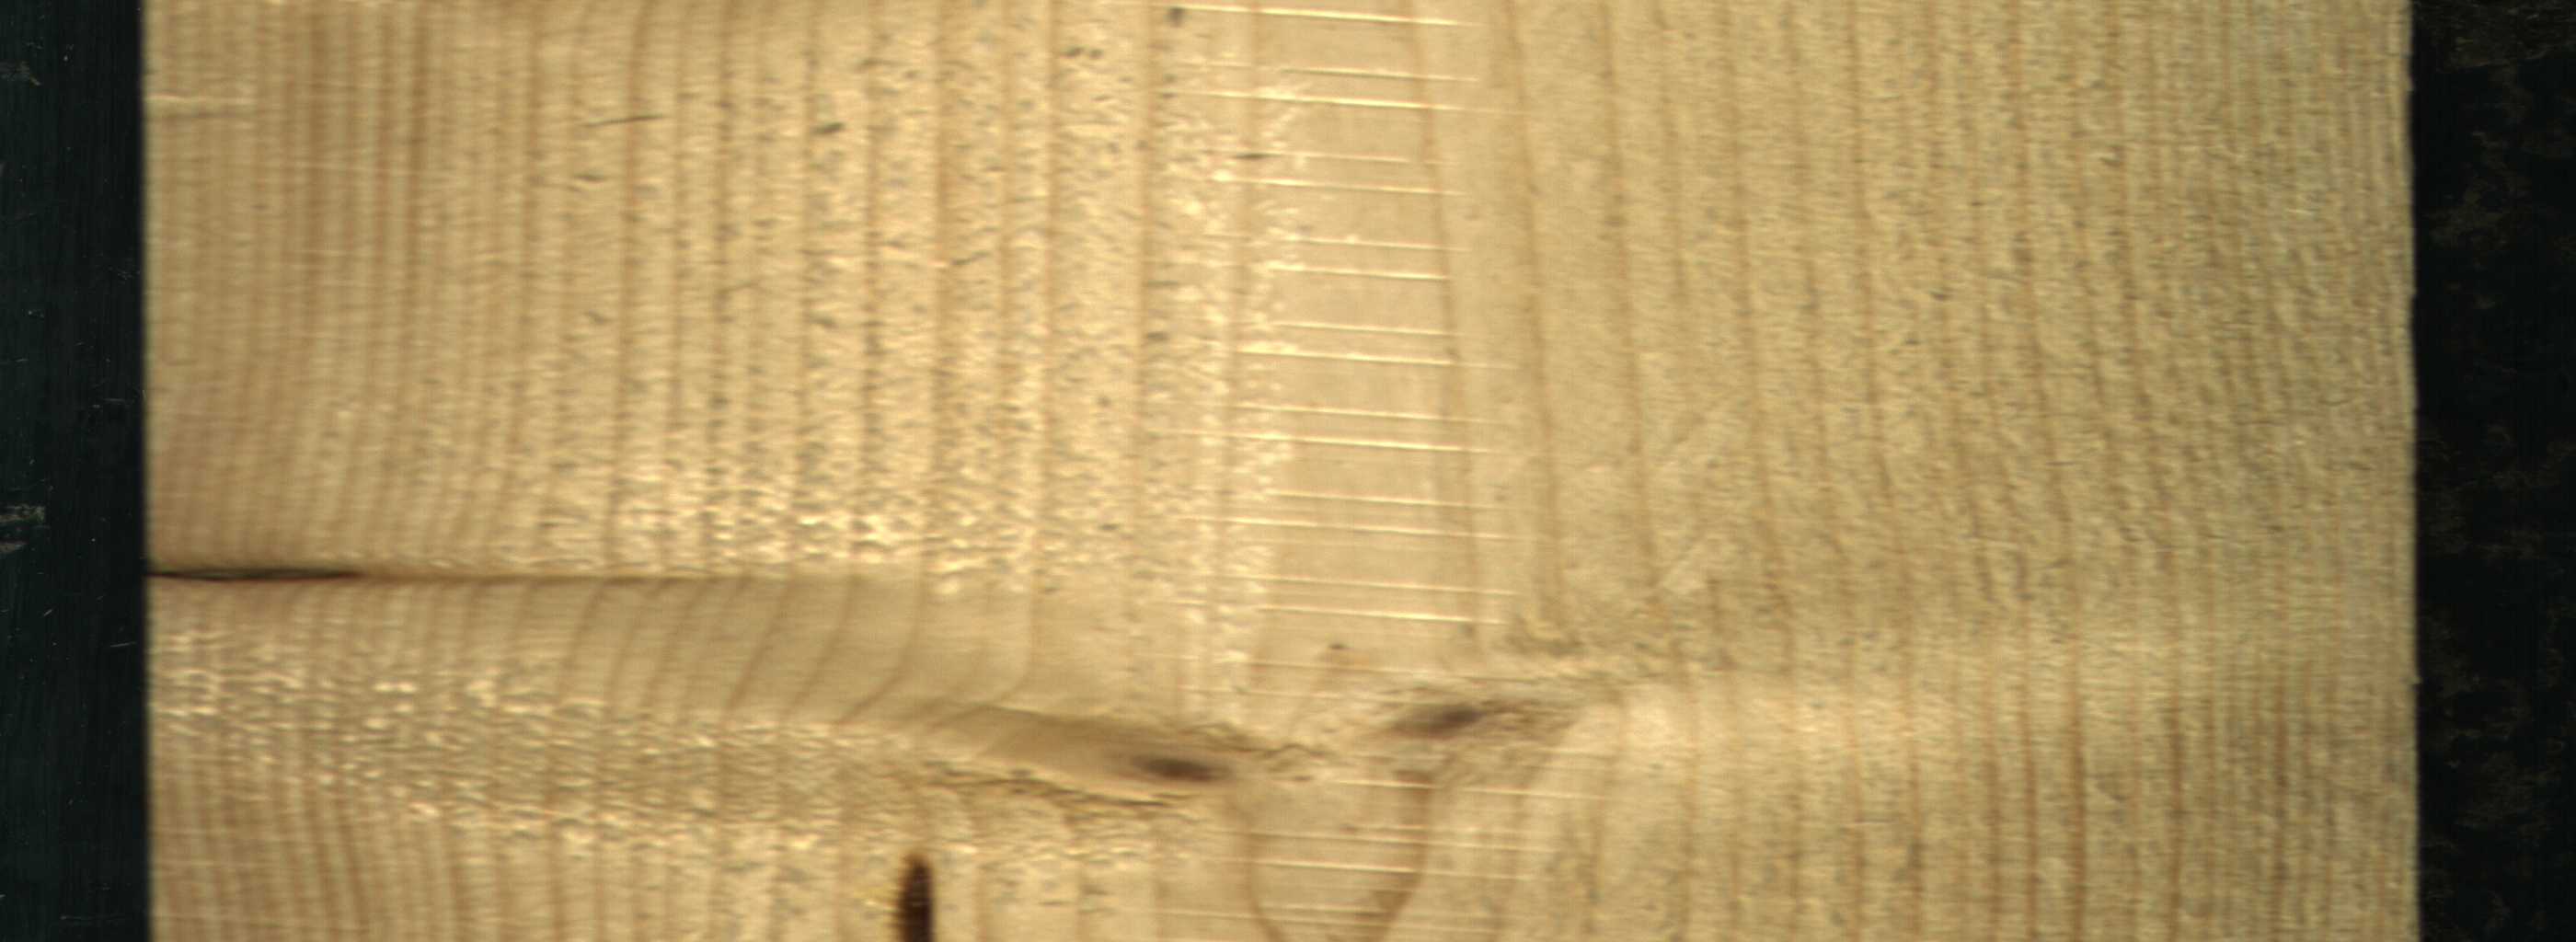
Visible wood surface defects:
resin
Dead_Knot
Live_Knot
Live_Knot